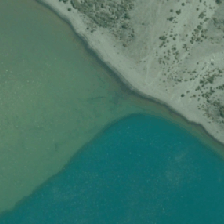
Land cover: lake_pond